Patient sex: M
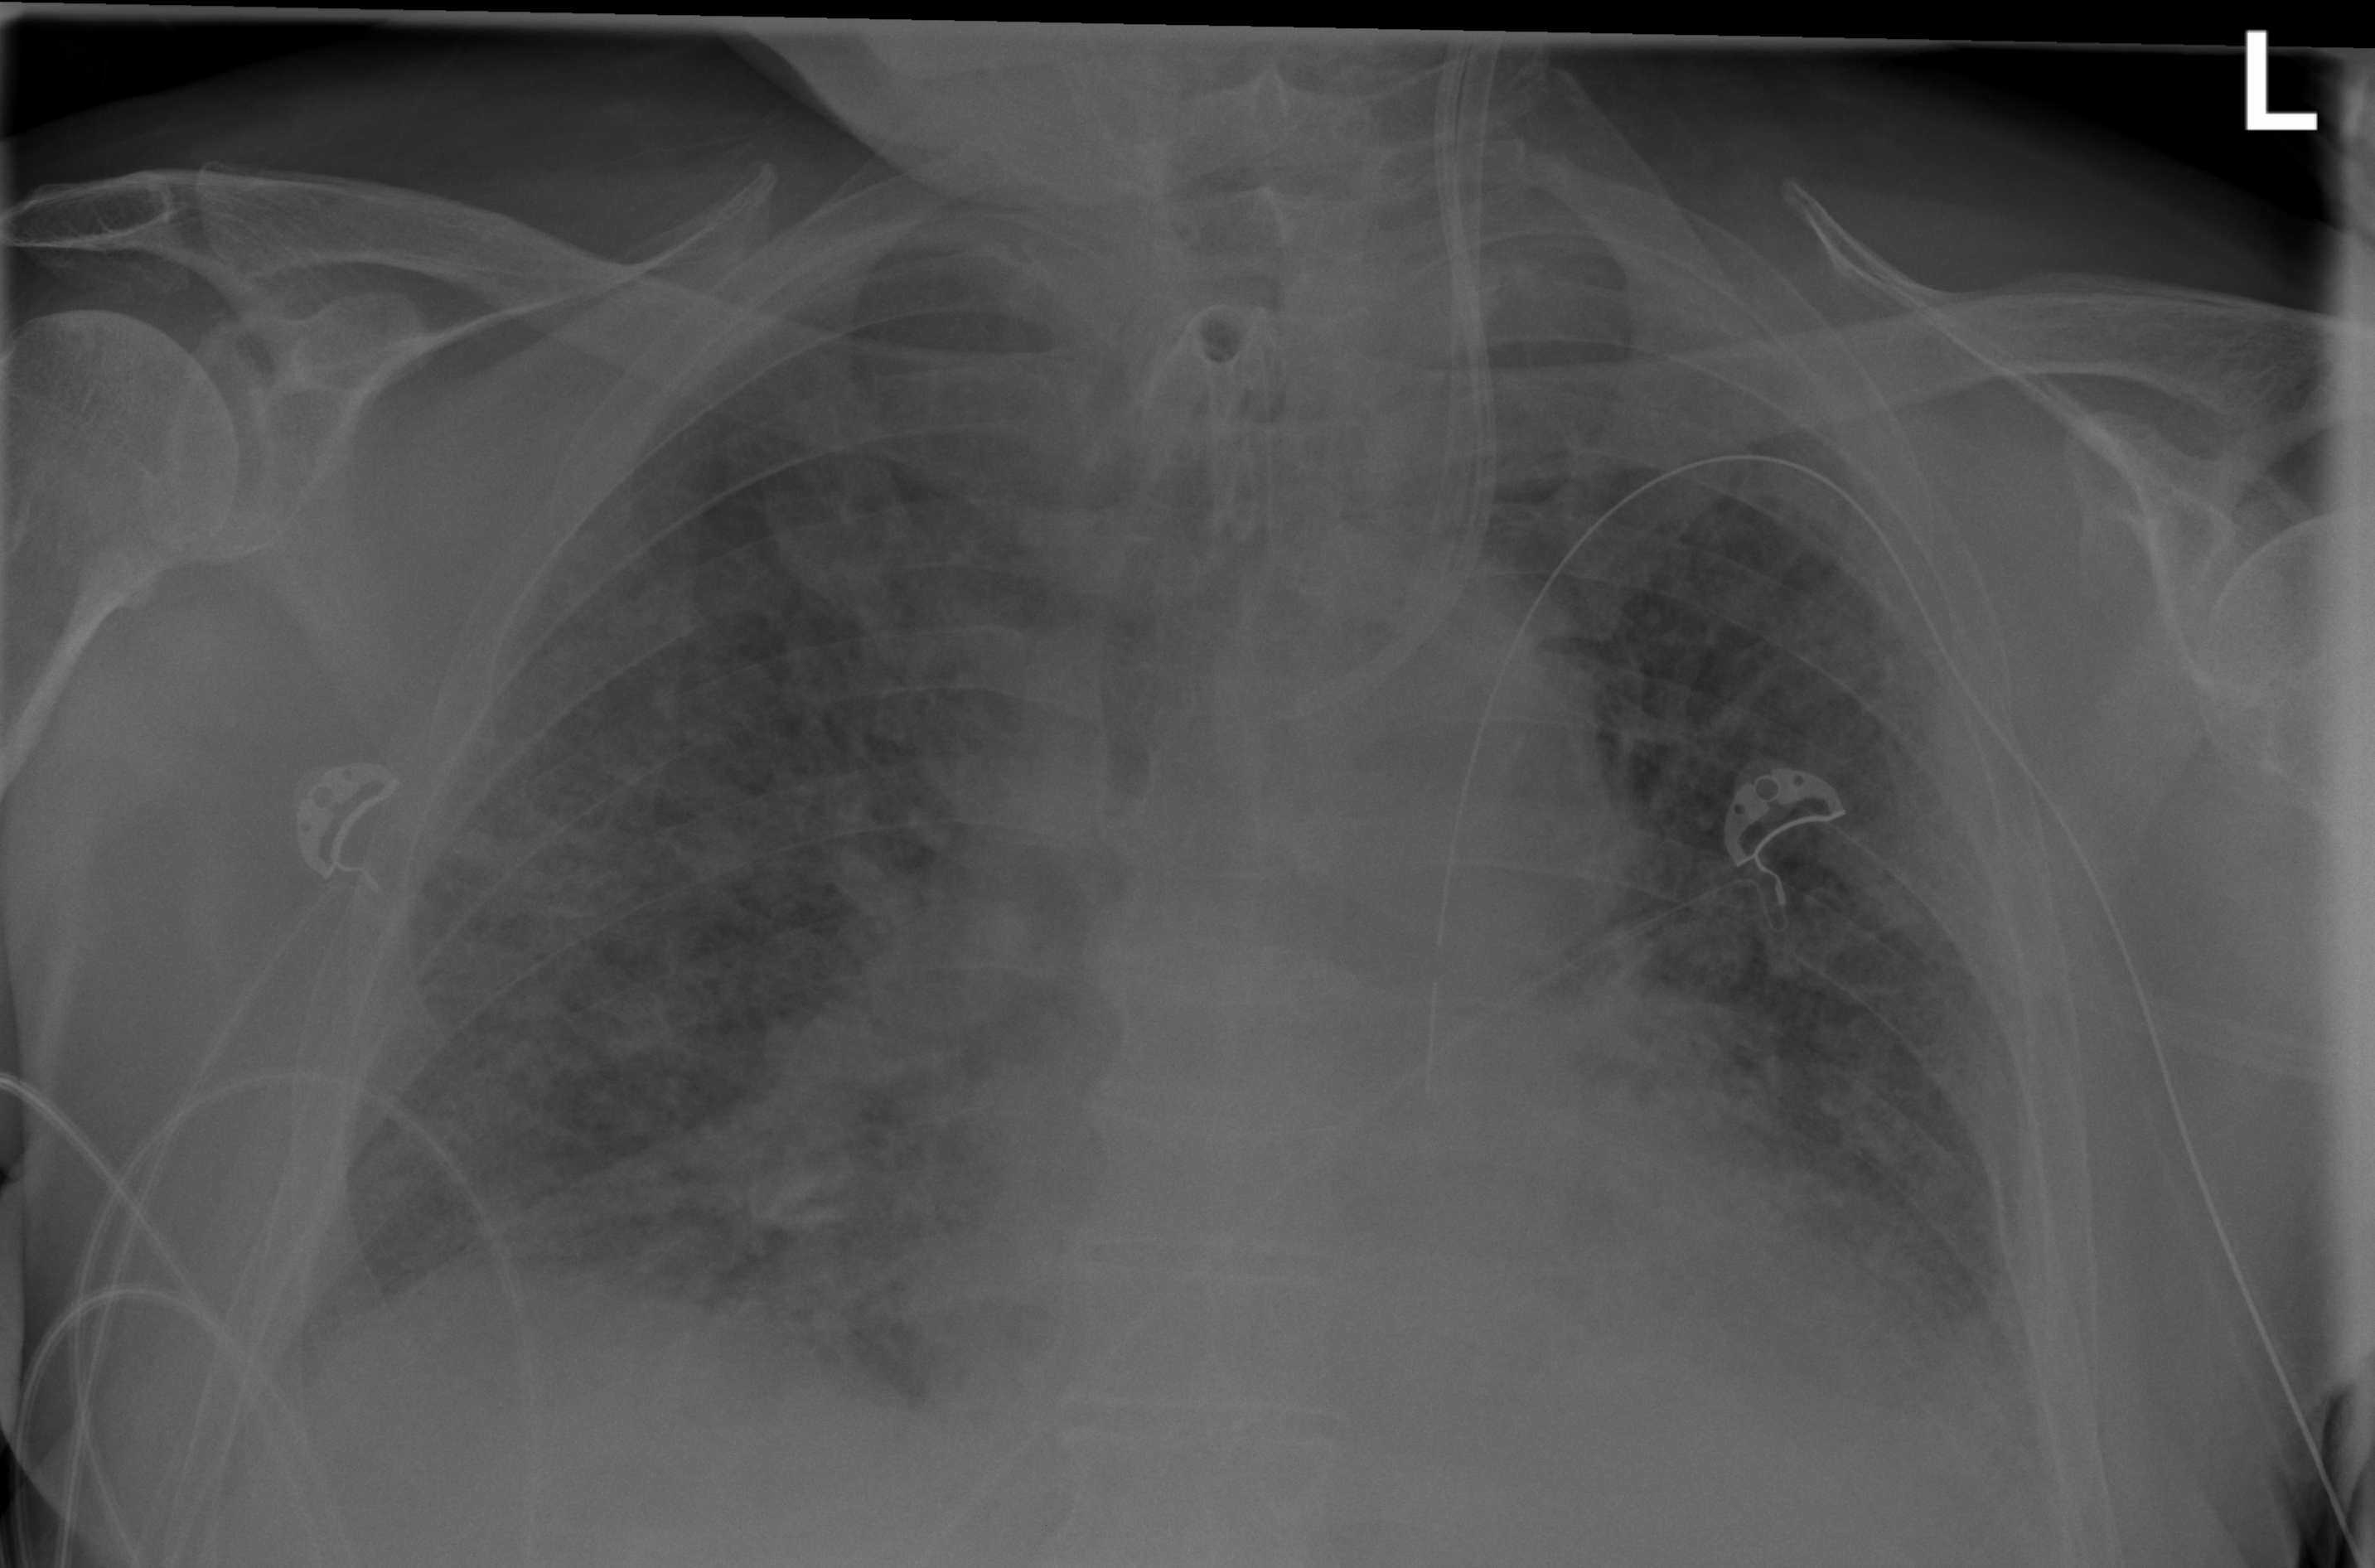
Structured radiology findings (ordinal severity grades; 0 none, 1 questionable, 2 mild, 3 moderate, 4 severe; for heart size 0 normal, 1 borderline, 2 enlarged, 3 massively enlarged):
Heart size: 0
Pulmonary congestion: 2
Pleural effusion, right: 3
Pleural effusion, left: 2
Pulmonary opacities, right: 3
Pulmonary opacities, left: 3
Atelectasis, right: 4
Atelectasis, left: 3